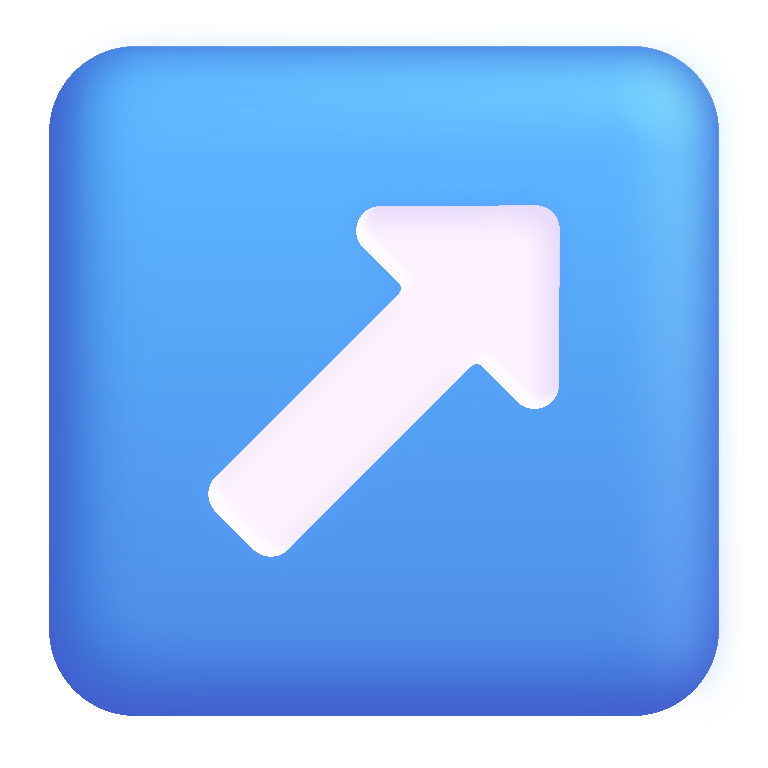
up right arrow color